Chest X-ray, PA view. Patient: 55 years old, sex F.
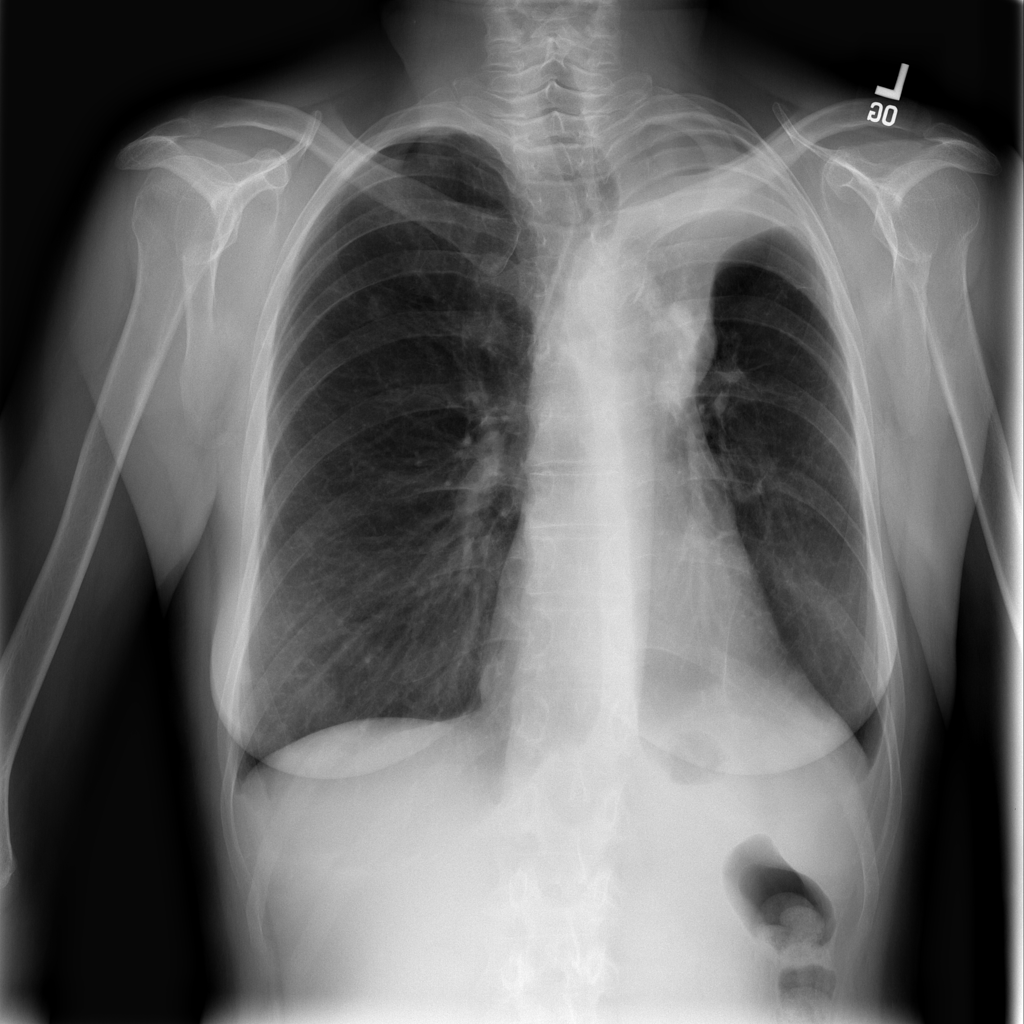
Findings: Atelectasis, Mass, Pleural_Thickening